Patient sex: M
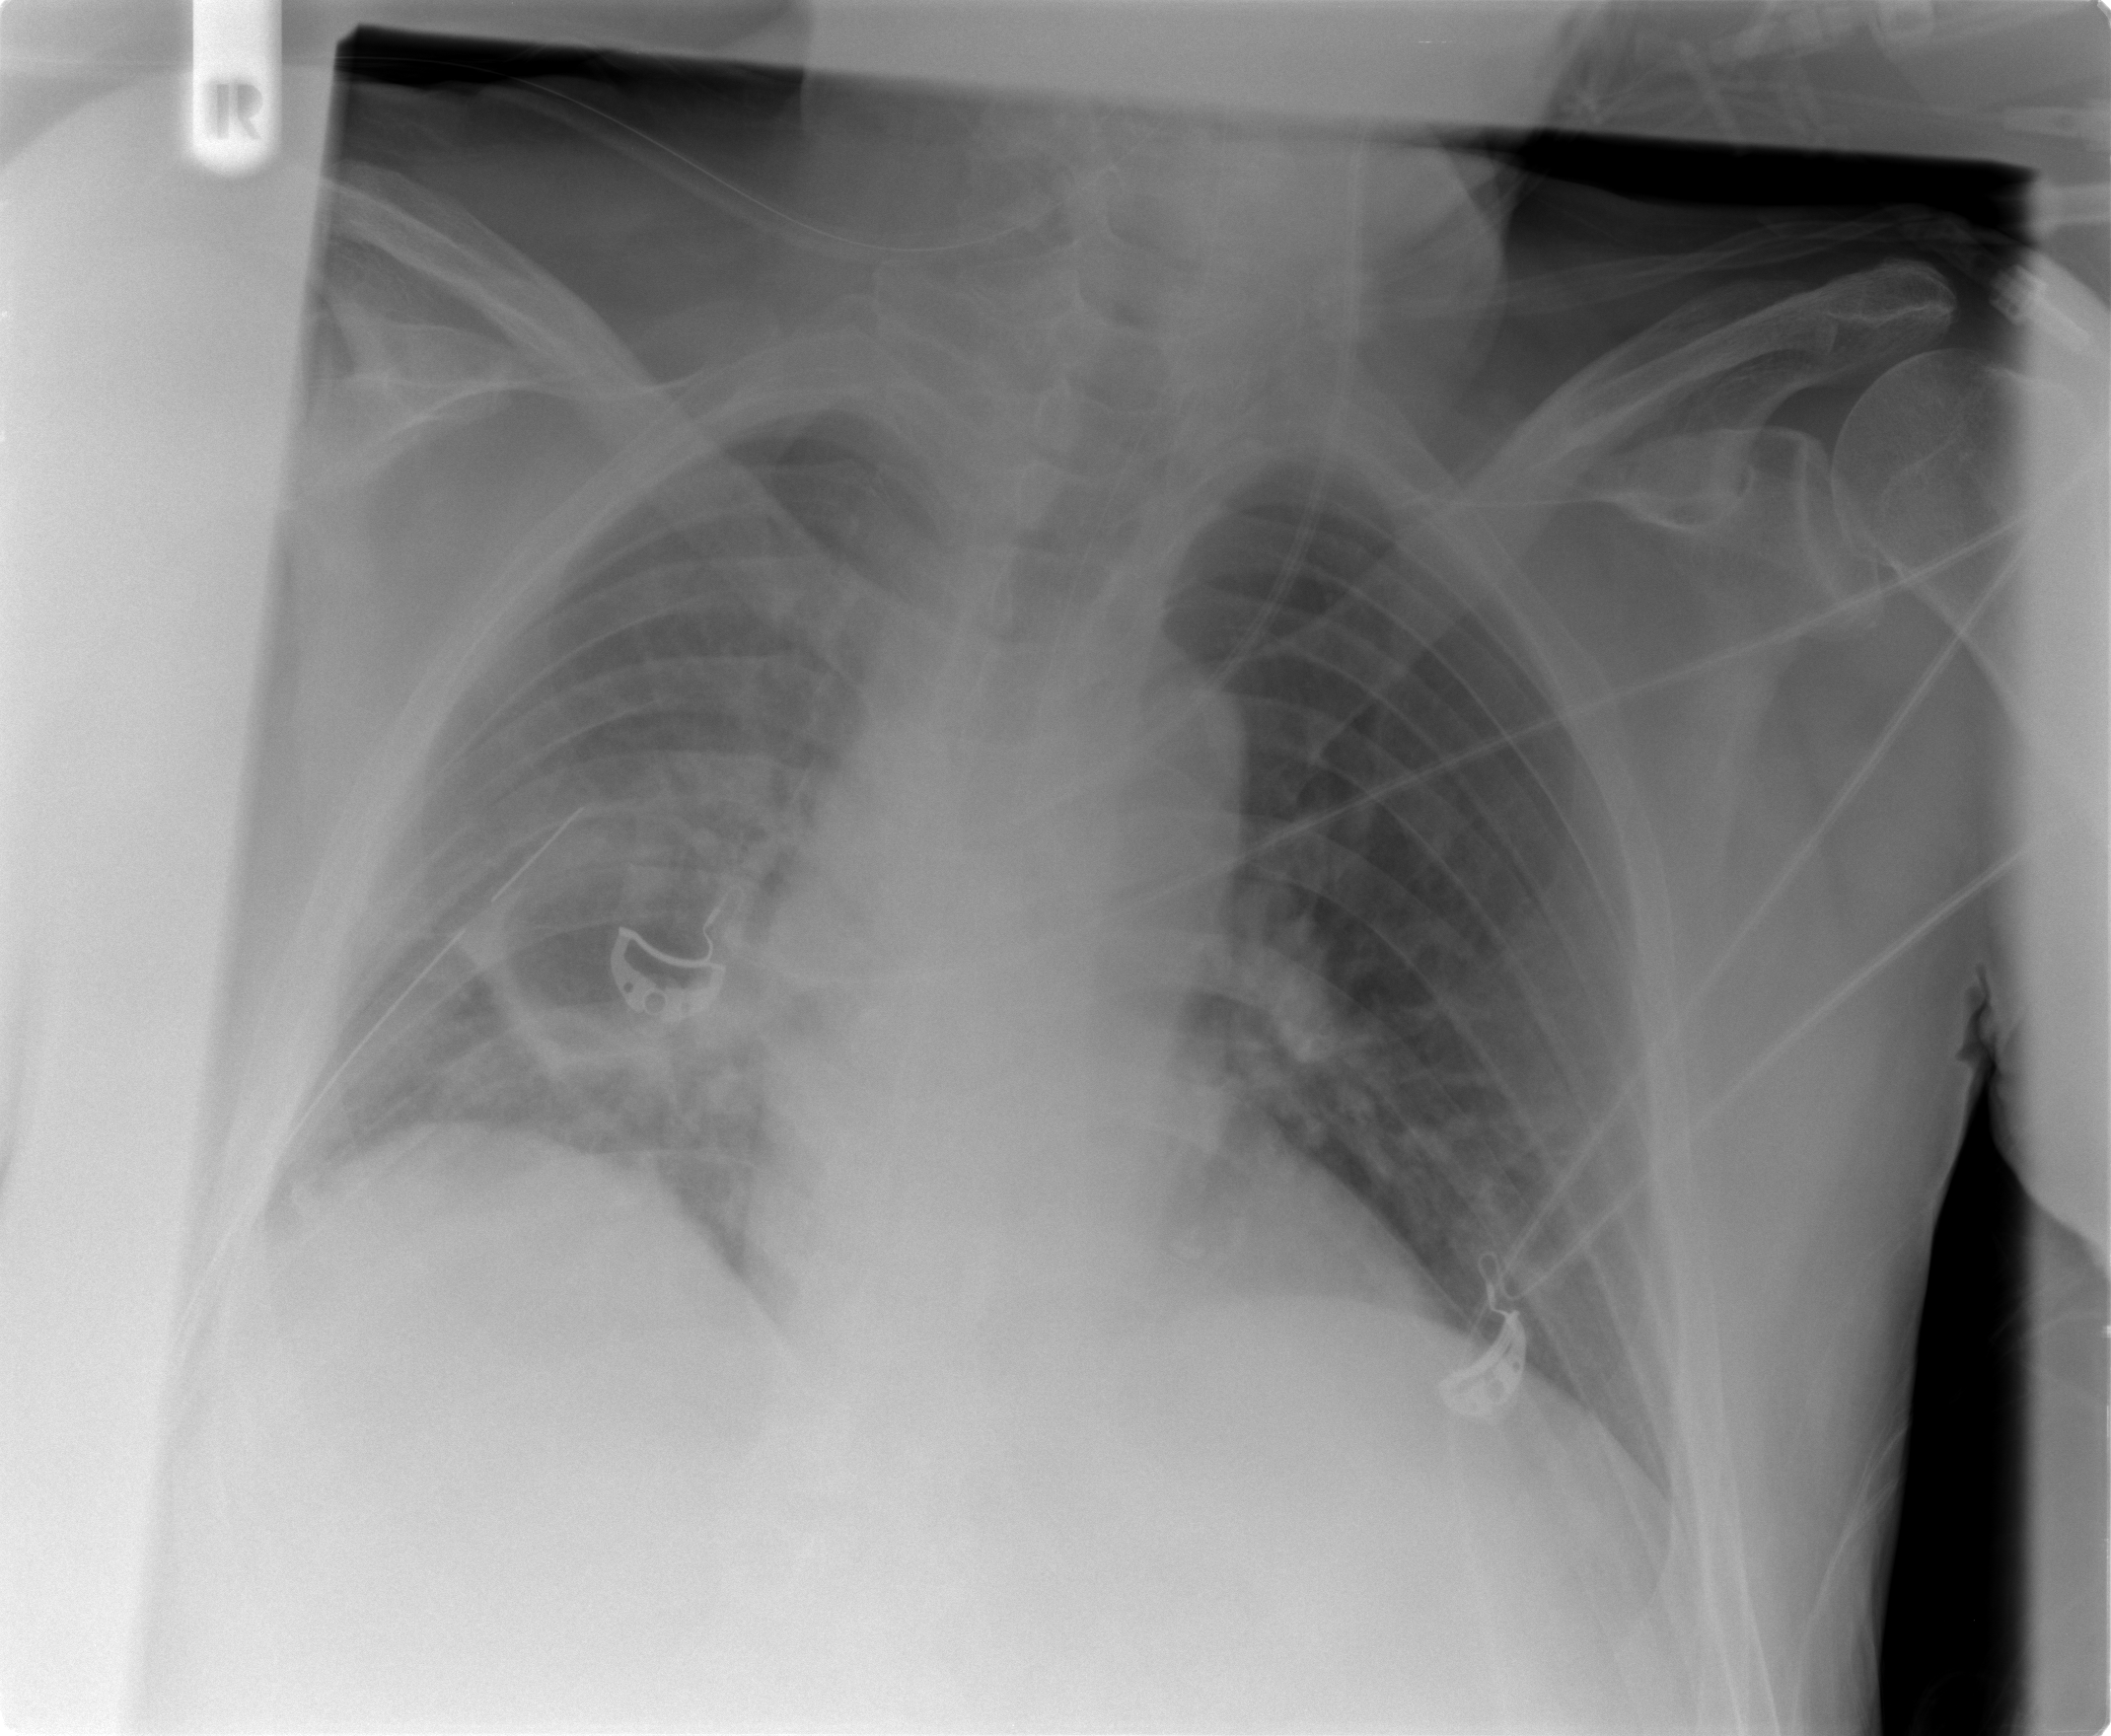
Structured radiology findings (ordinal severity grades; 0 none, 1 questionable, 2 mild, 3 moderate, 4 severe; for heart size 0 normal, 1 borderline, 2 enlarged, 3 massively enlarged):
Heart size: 0
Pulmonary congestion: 1
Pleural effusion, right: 2
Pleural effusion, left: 1
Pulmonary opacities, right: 1
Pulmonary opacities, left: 0
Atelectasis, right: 2
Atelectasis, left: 0